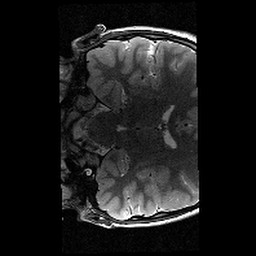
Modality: T2w
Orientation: coronal
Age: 11
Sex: male
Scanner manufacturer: siemens
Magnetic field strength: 3 T
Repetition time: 9.23 s
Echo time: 0.067 s